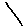
Label: line